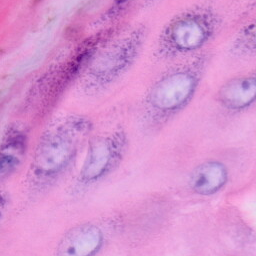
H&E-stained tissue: Skin